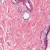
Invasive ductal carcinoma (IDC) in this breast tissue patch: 0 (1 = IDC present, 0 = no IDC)